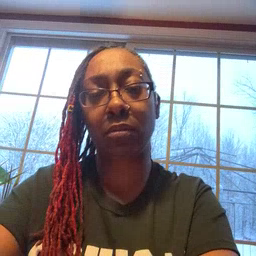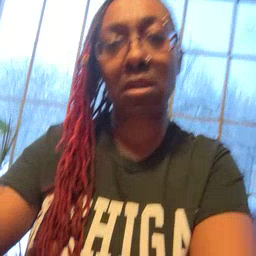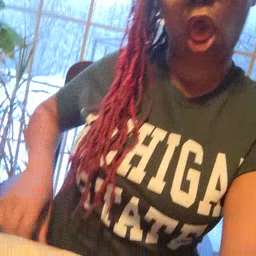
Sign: underwear